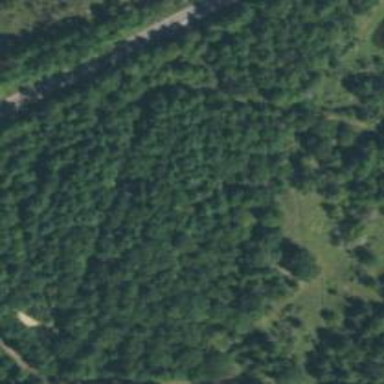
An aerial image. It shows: Mixed woodland area with variety of leaf types and cycles.